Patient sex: M
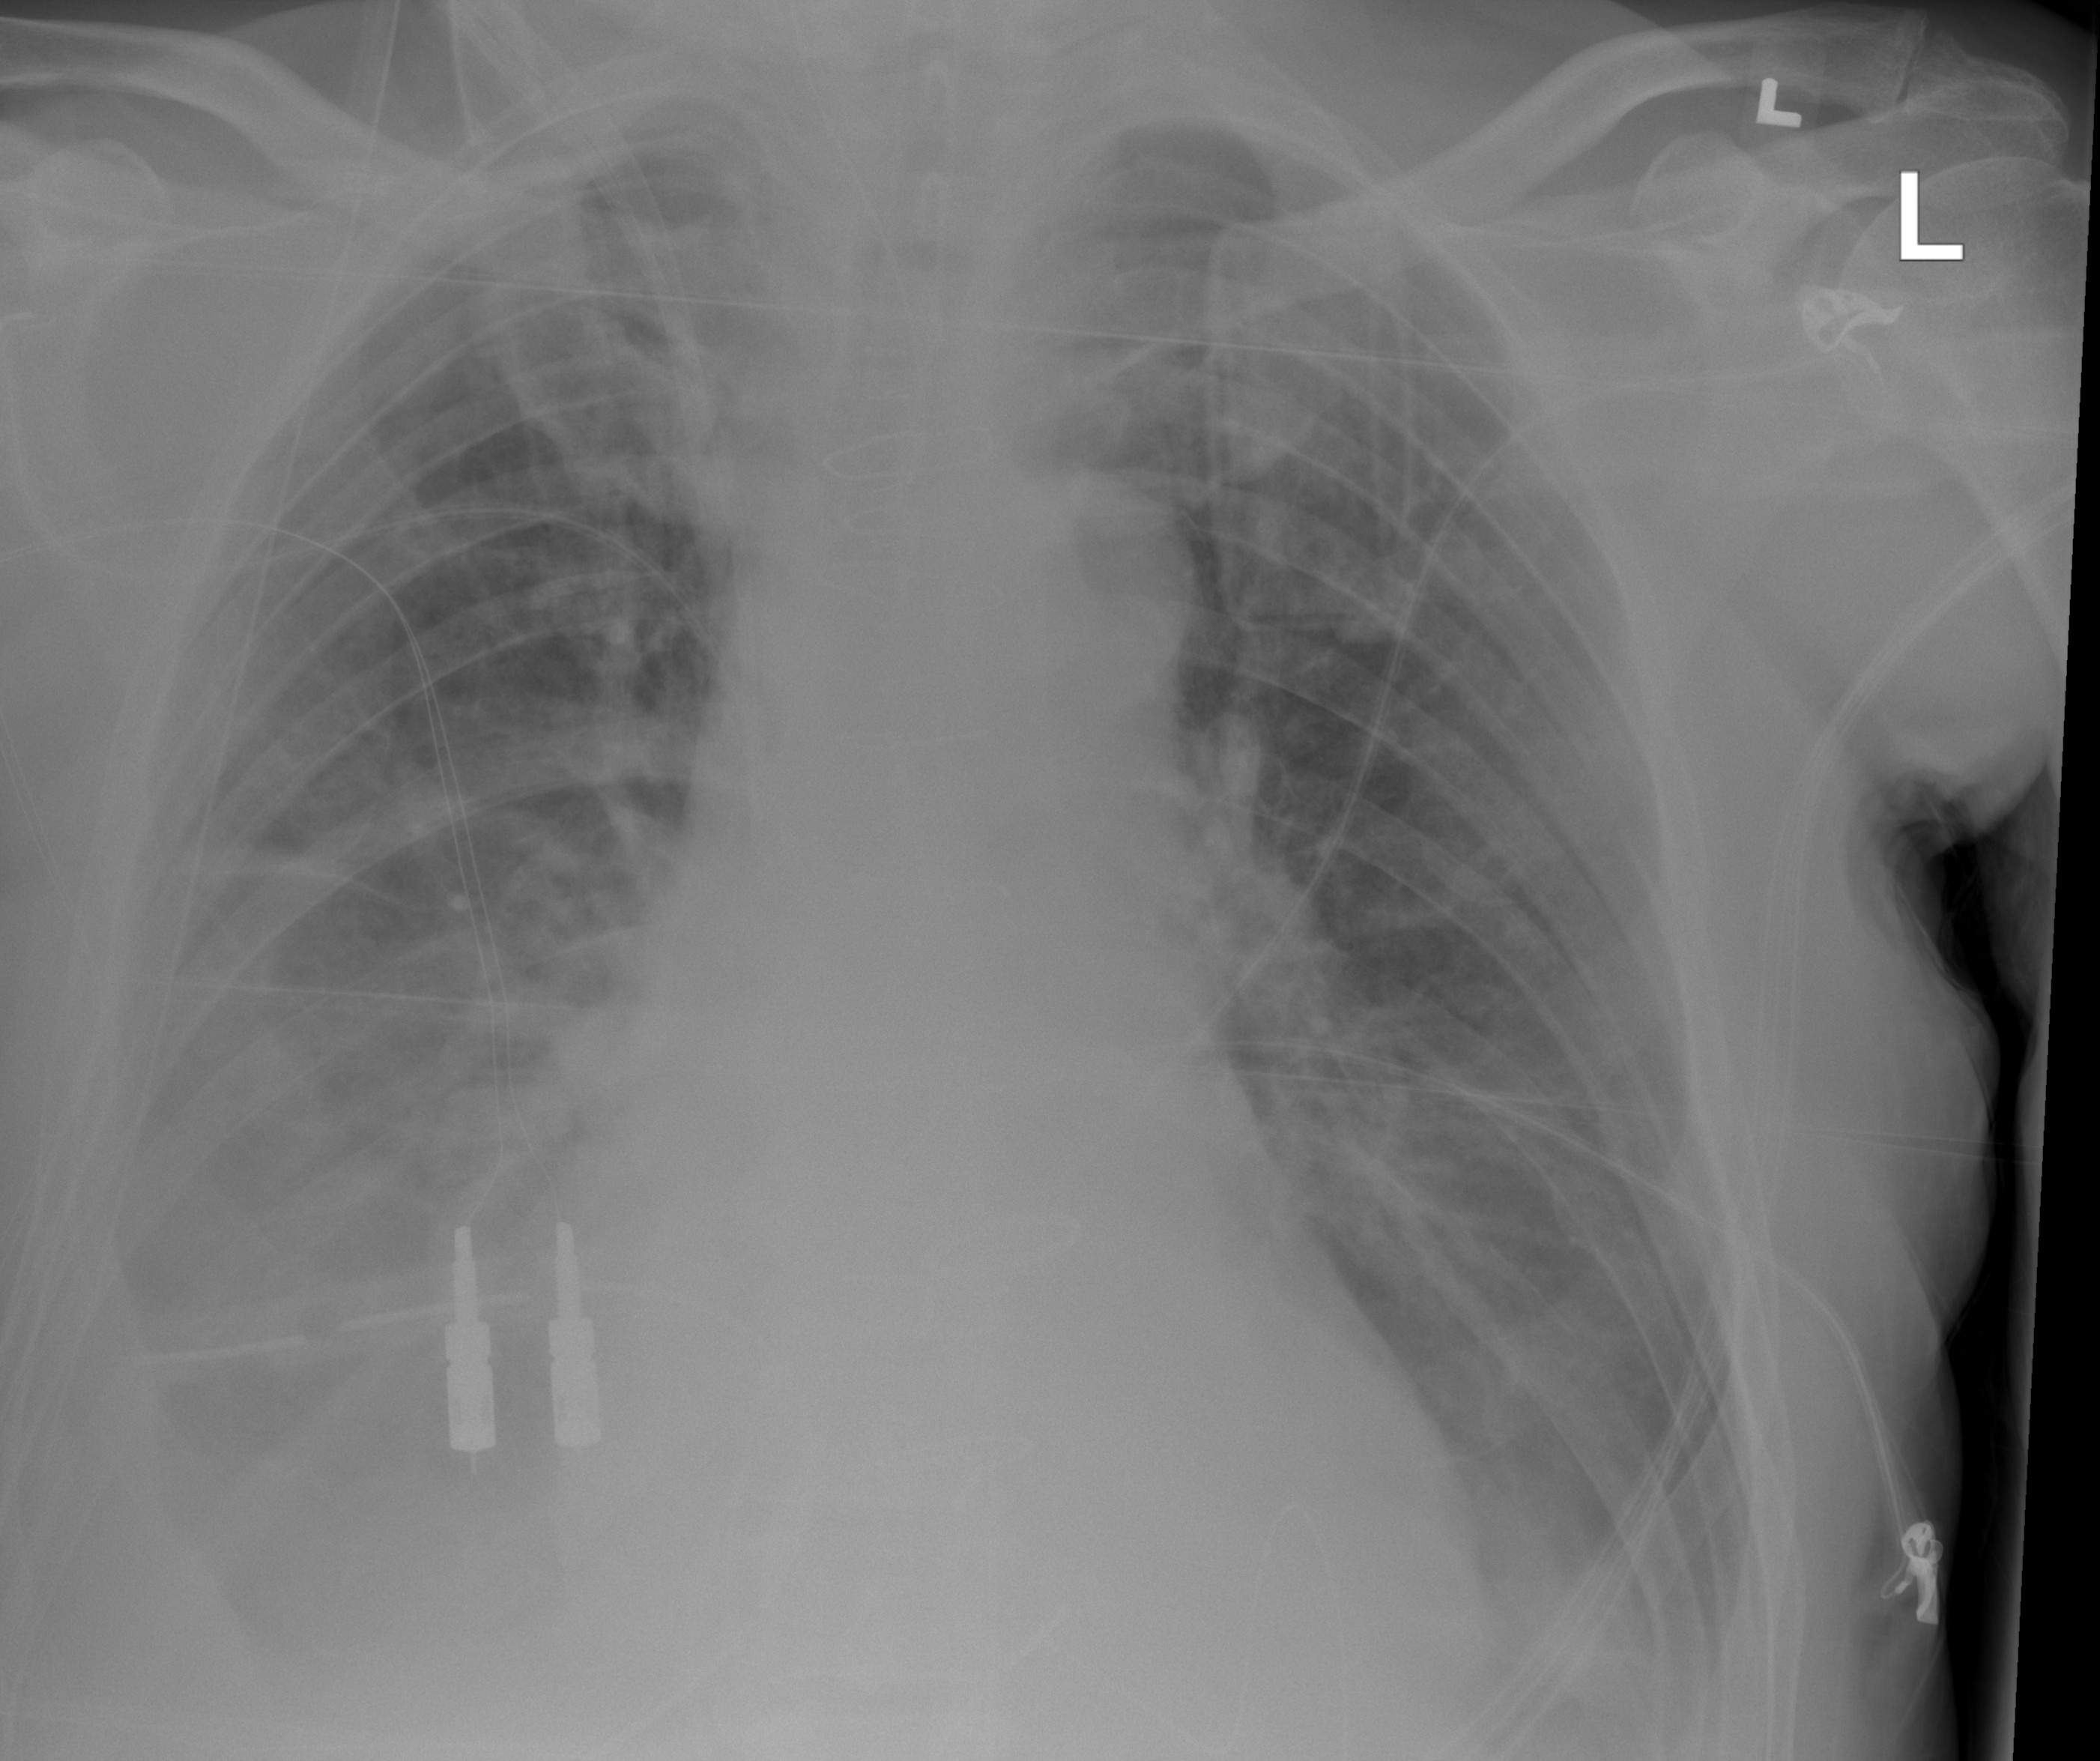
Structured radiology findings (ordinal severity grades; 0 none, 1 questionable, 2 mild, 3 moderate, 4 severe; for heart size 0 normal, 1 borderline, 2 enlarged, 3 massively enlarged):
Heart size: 2
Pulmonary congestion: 2
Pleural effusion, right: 3
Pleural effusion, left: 2
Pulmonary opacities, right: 2
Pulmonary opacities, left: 2
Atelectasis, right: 3
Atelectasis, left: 3